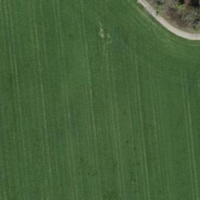
EUNIS habitat code: 52
Species observed at this site:
Picea abies